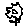
Label: flower